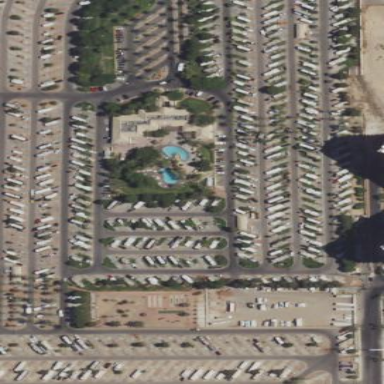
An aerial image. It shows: Caravan site for tourism.